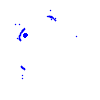
Particle: kaon